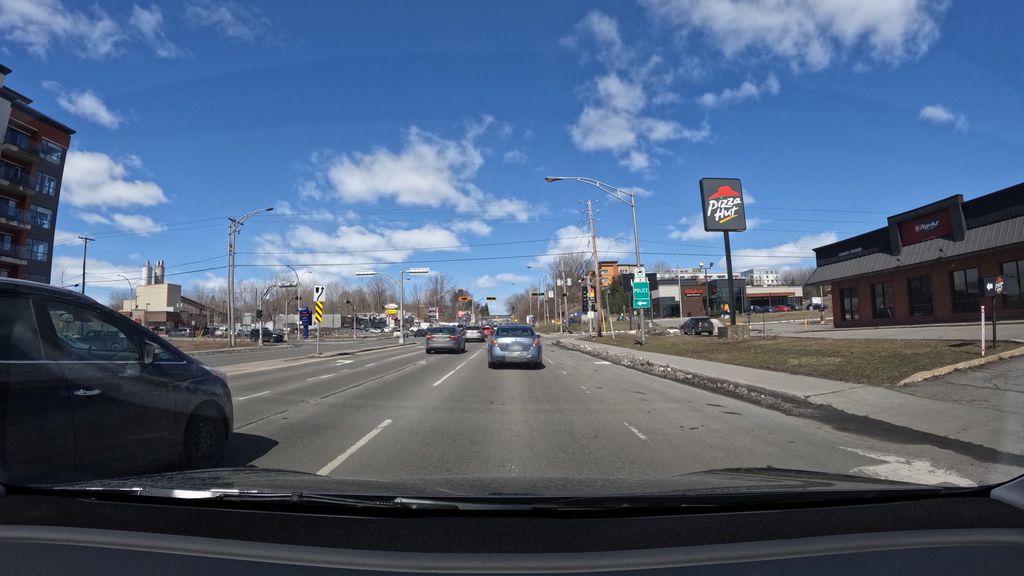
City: montreal